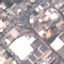
Label: Industrial